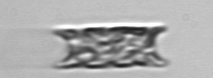
Label: Eucampia